Question: I created a user control with gridview in it which has another gridview in it, in live demo it works but not when I try it.
'''
<asp:GridView ID="GridView1" runat="server" DataKeyNames="ID" AutoGenerateColumns="false" CellPadding="5"
OnRowDataBound="GridView1_RowDataBound" Width="800px" AllowPaging="True" PageSize="5" GridLines="Horizontal"
OnPageIndexChanging="GridView1_PageIndexChanging" EnableViewState="true">
'''
then in code behind its
'''
protected void GridView1_PageIndexChanging(object sender, GridViewPageEventArgs e)
{
GridView1.PageIndex = e.NewPageIndex;
BindData();
}
private void BindData()
{
using (SqlDataSource SQLds = new SqlDataSource(ConnectionString(), Command()))
{
GridView1.DataSource = SQLds;
GridView1.DataBind();
}
}
'''
But it says (1 click nothing happens, keep clicking then this error comes)

I went through thousands of posts but non worked for me
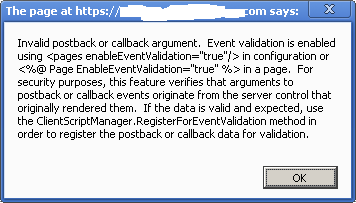
Answer: since then it worked perfectly.